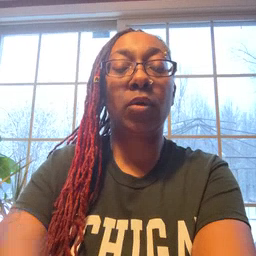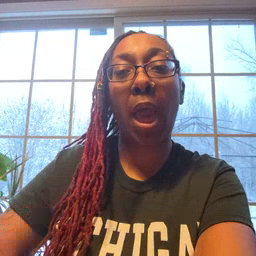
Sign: quiet